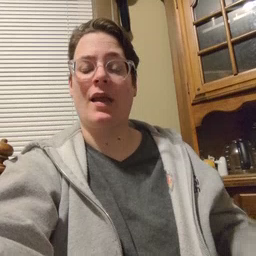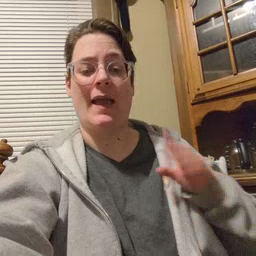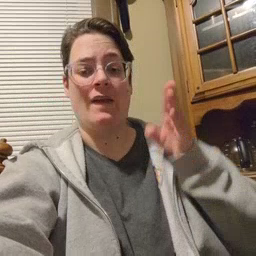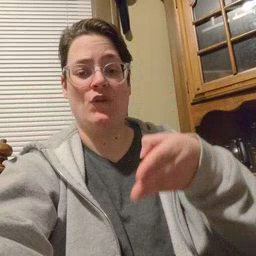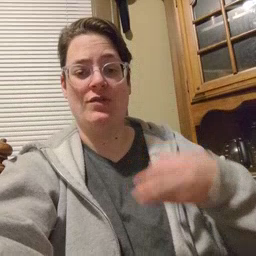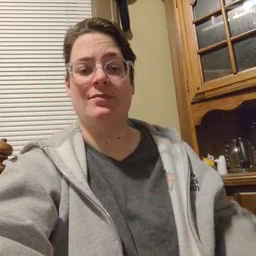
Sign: after